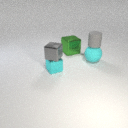
large cyan rubber sphere below small gray rubber cylinder